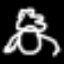
Label: frog